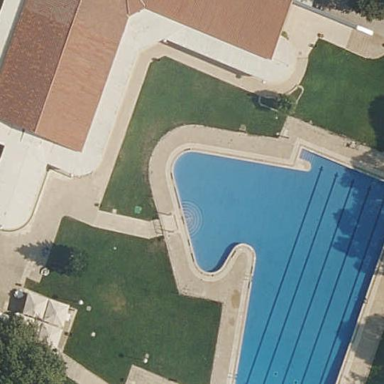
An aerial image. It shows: Swimming pool located in leisure land.